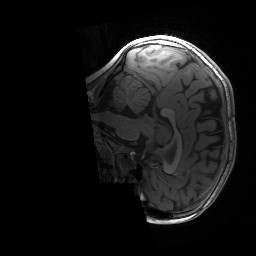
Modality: T1w
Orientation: sagittal
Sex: female
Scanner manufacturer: siemens
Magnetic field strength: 3 T
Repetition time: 1.9 s
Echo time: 0.00243 s